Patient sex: F
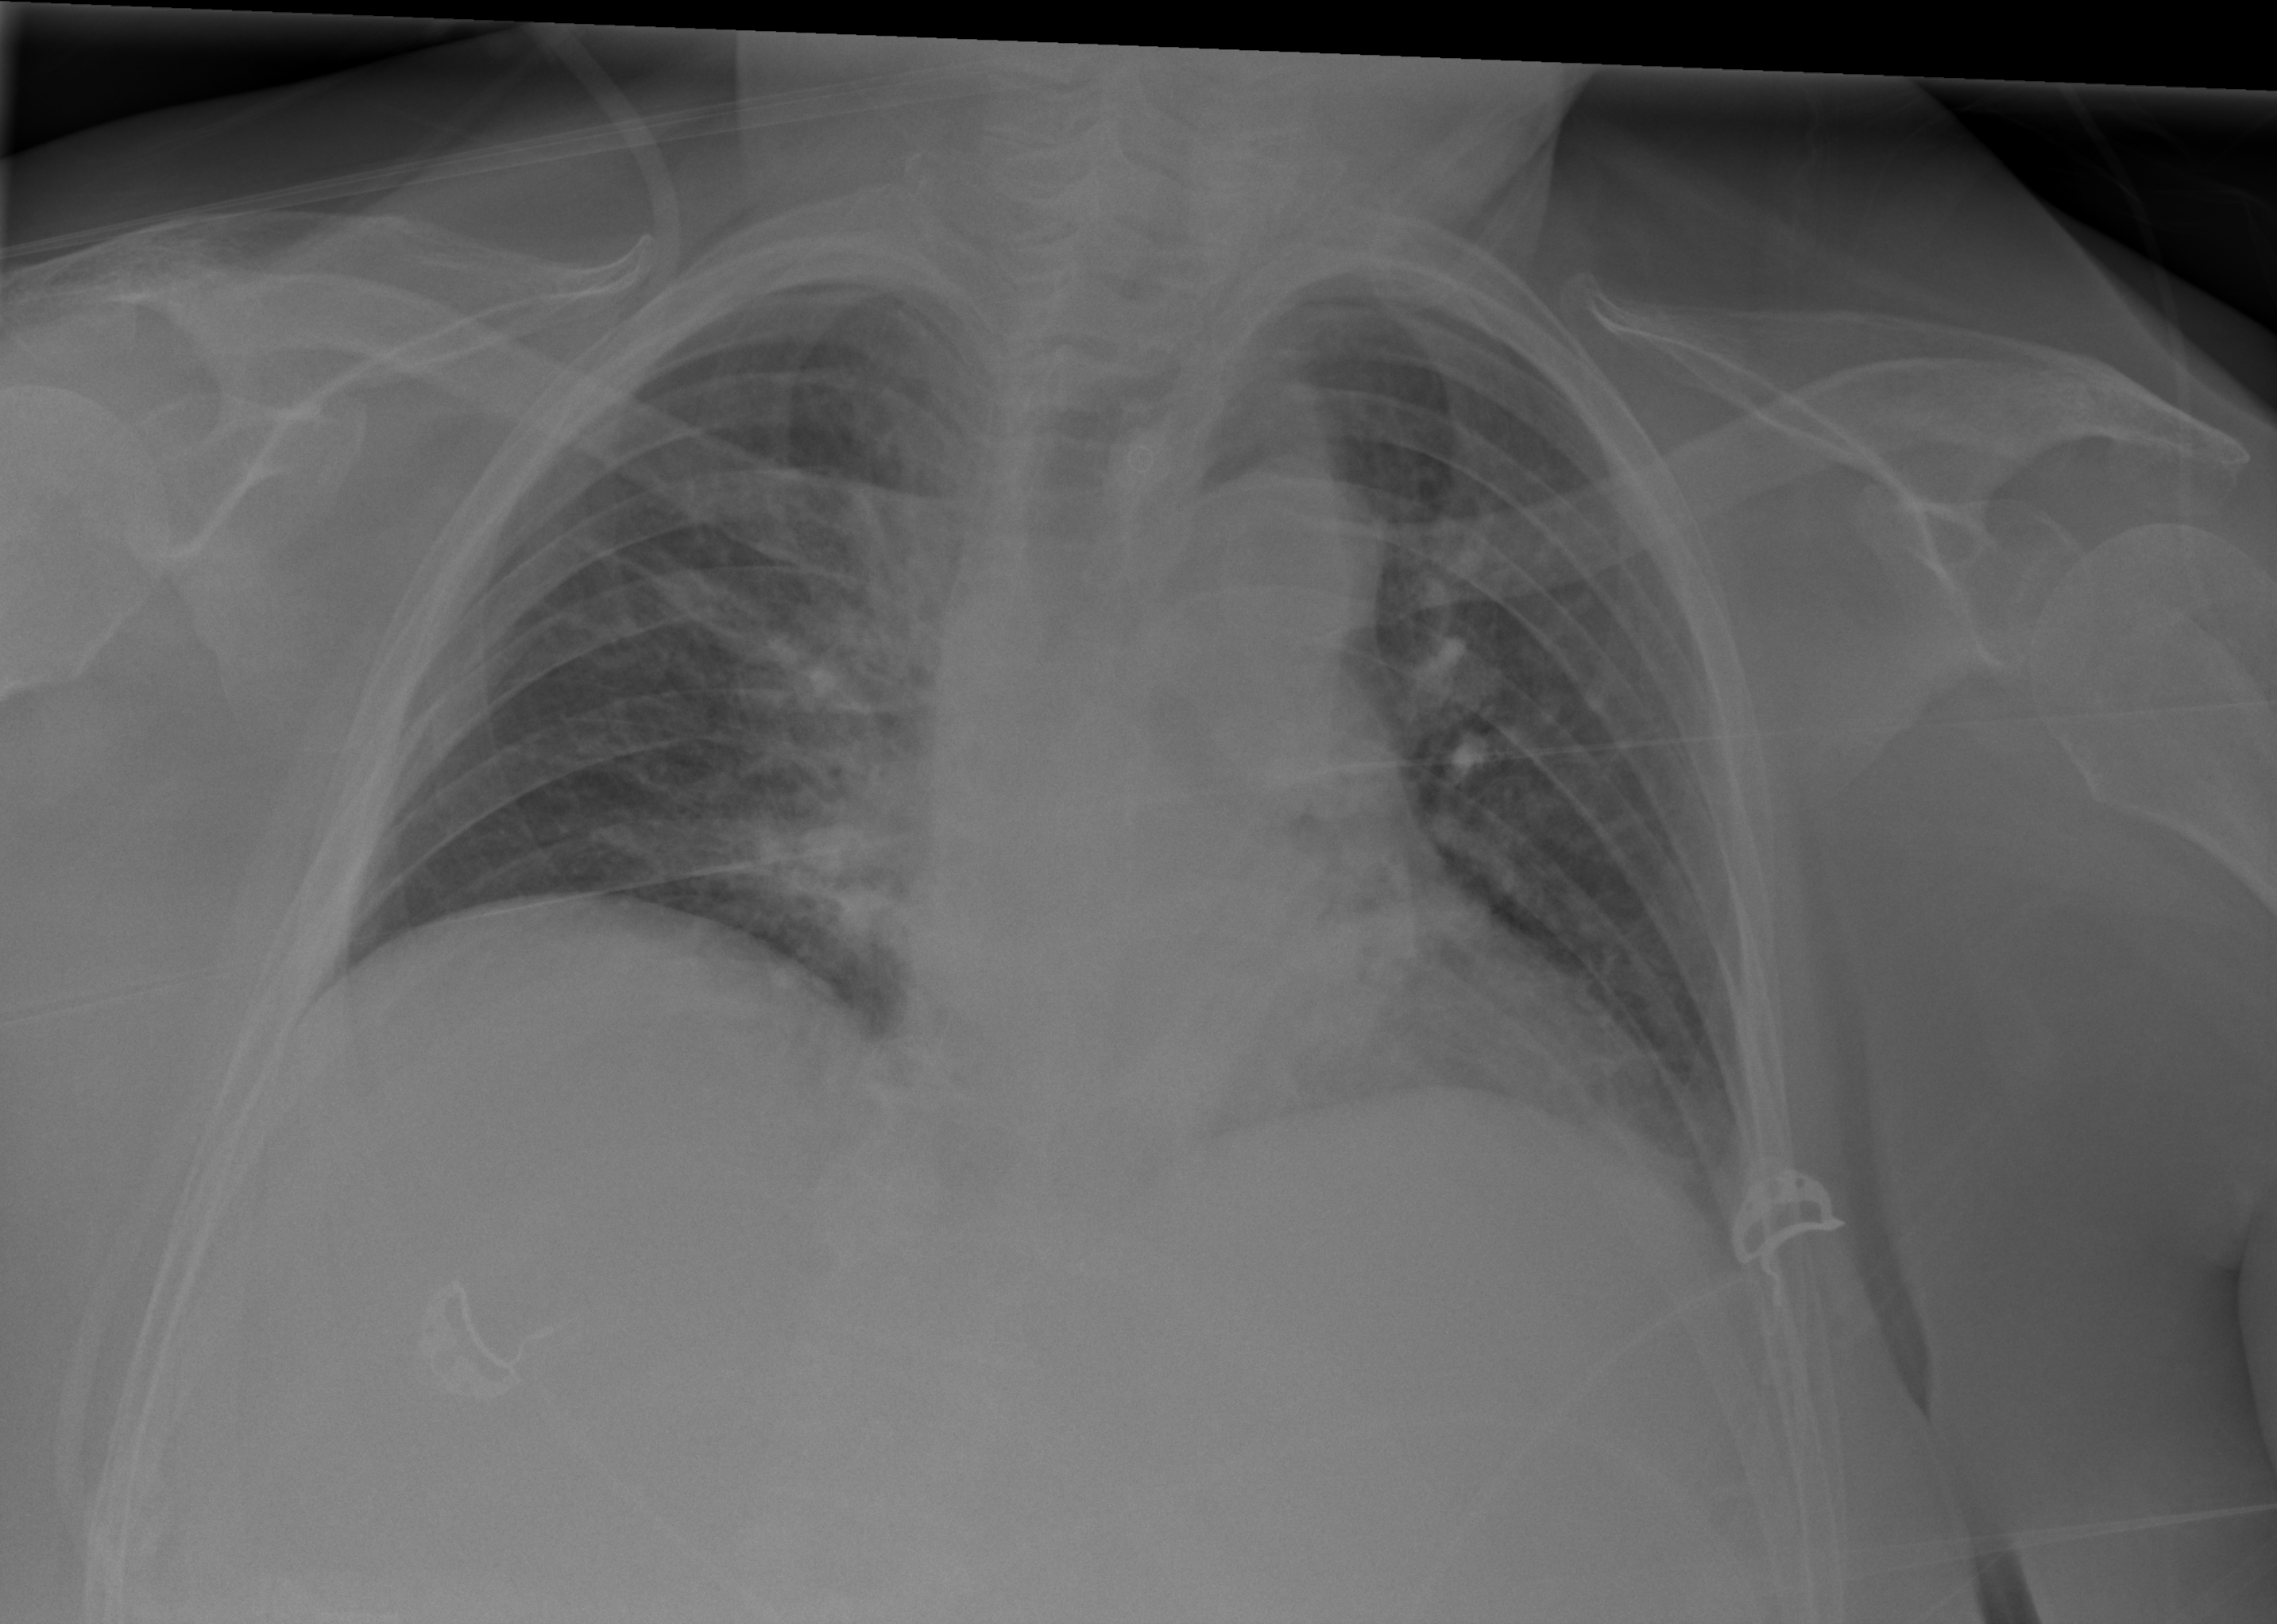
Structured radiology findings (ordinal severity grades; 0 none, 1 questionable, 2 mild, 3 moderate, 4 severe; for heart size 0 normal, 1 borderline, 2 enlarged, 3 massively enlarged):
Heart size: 2
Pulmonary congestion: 2
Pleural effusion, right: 0
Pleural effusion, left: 1
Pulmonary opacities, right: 3
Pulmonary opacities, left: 2
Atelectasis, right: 2
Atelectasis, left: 2